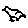
Label: bird